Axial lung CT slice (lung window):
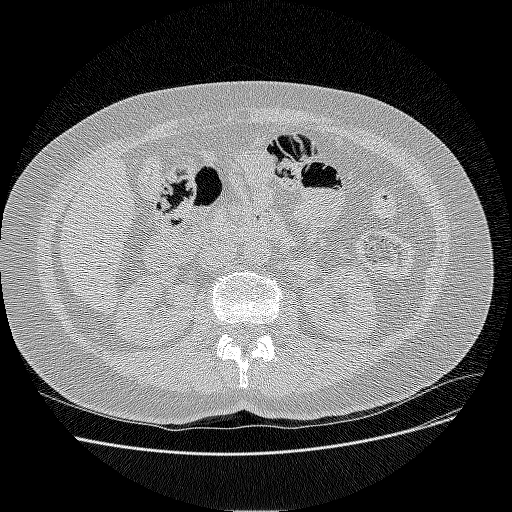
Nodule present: no